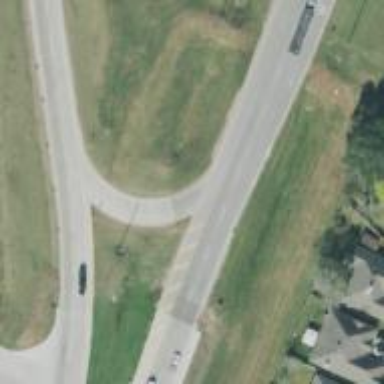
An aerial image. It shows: Secondary link road.